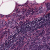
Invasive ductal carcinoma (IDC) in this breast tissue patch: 0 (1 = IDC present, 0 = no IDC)